Field crop: tomato
Growth stage: 1
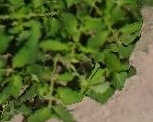
Species: tomato